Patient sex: M
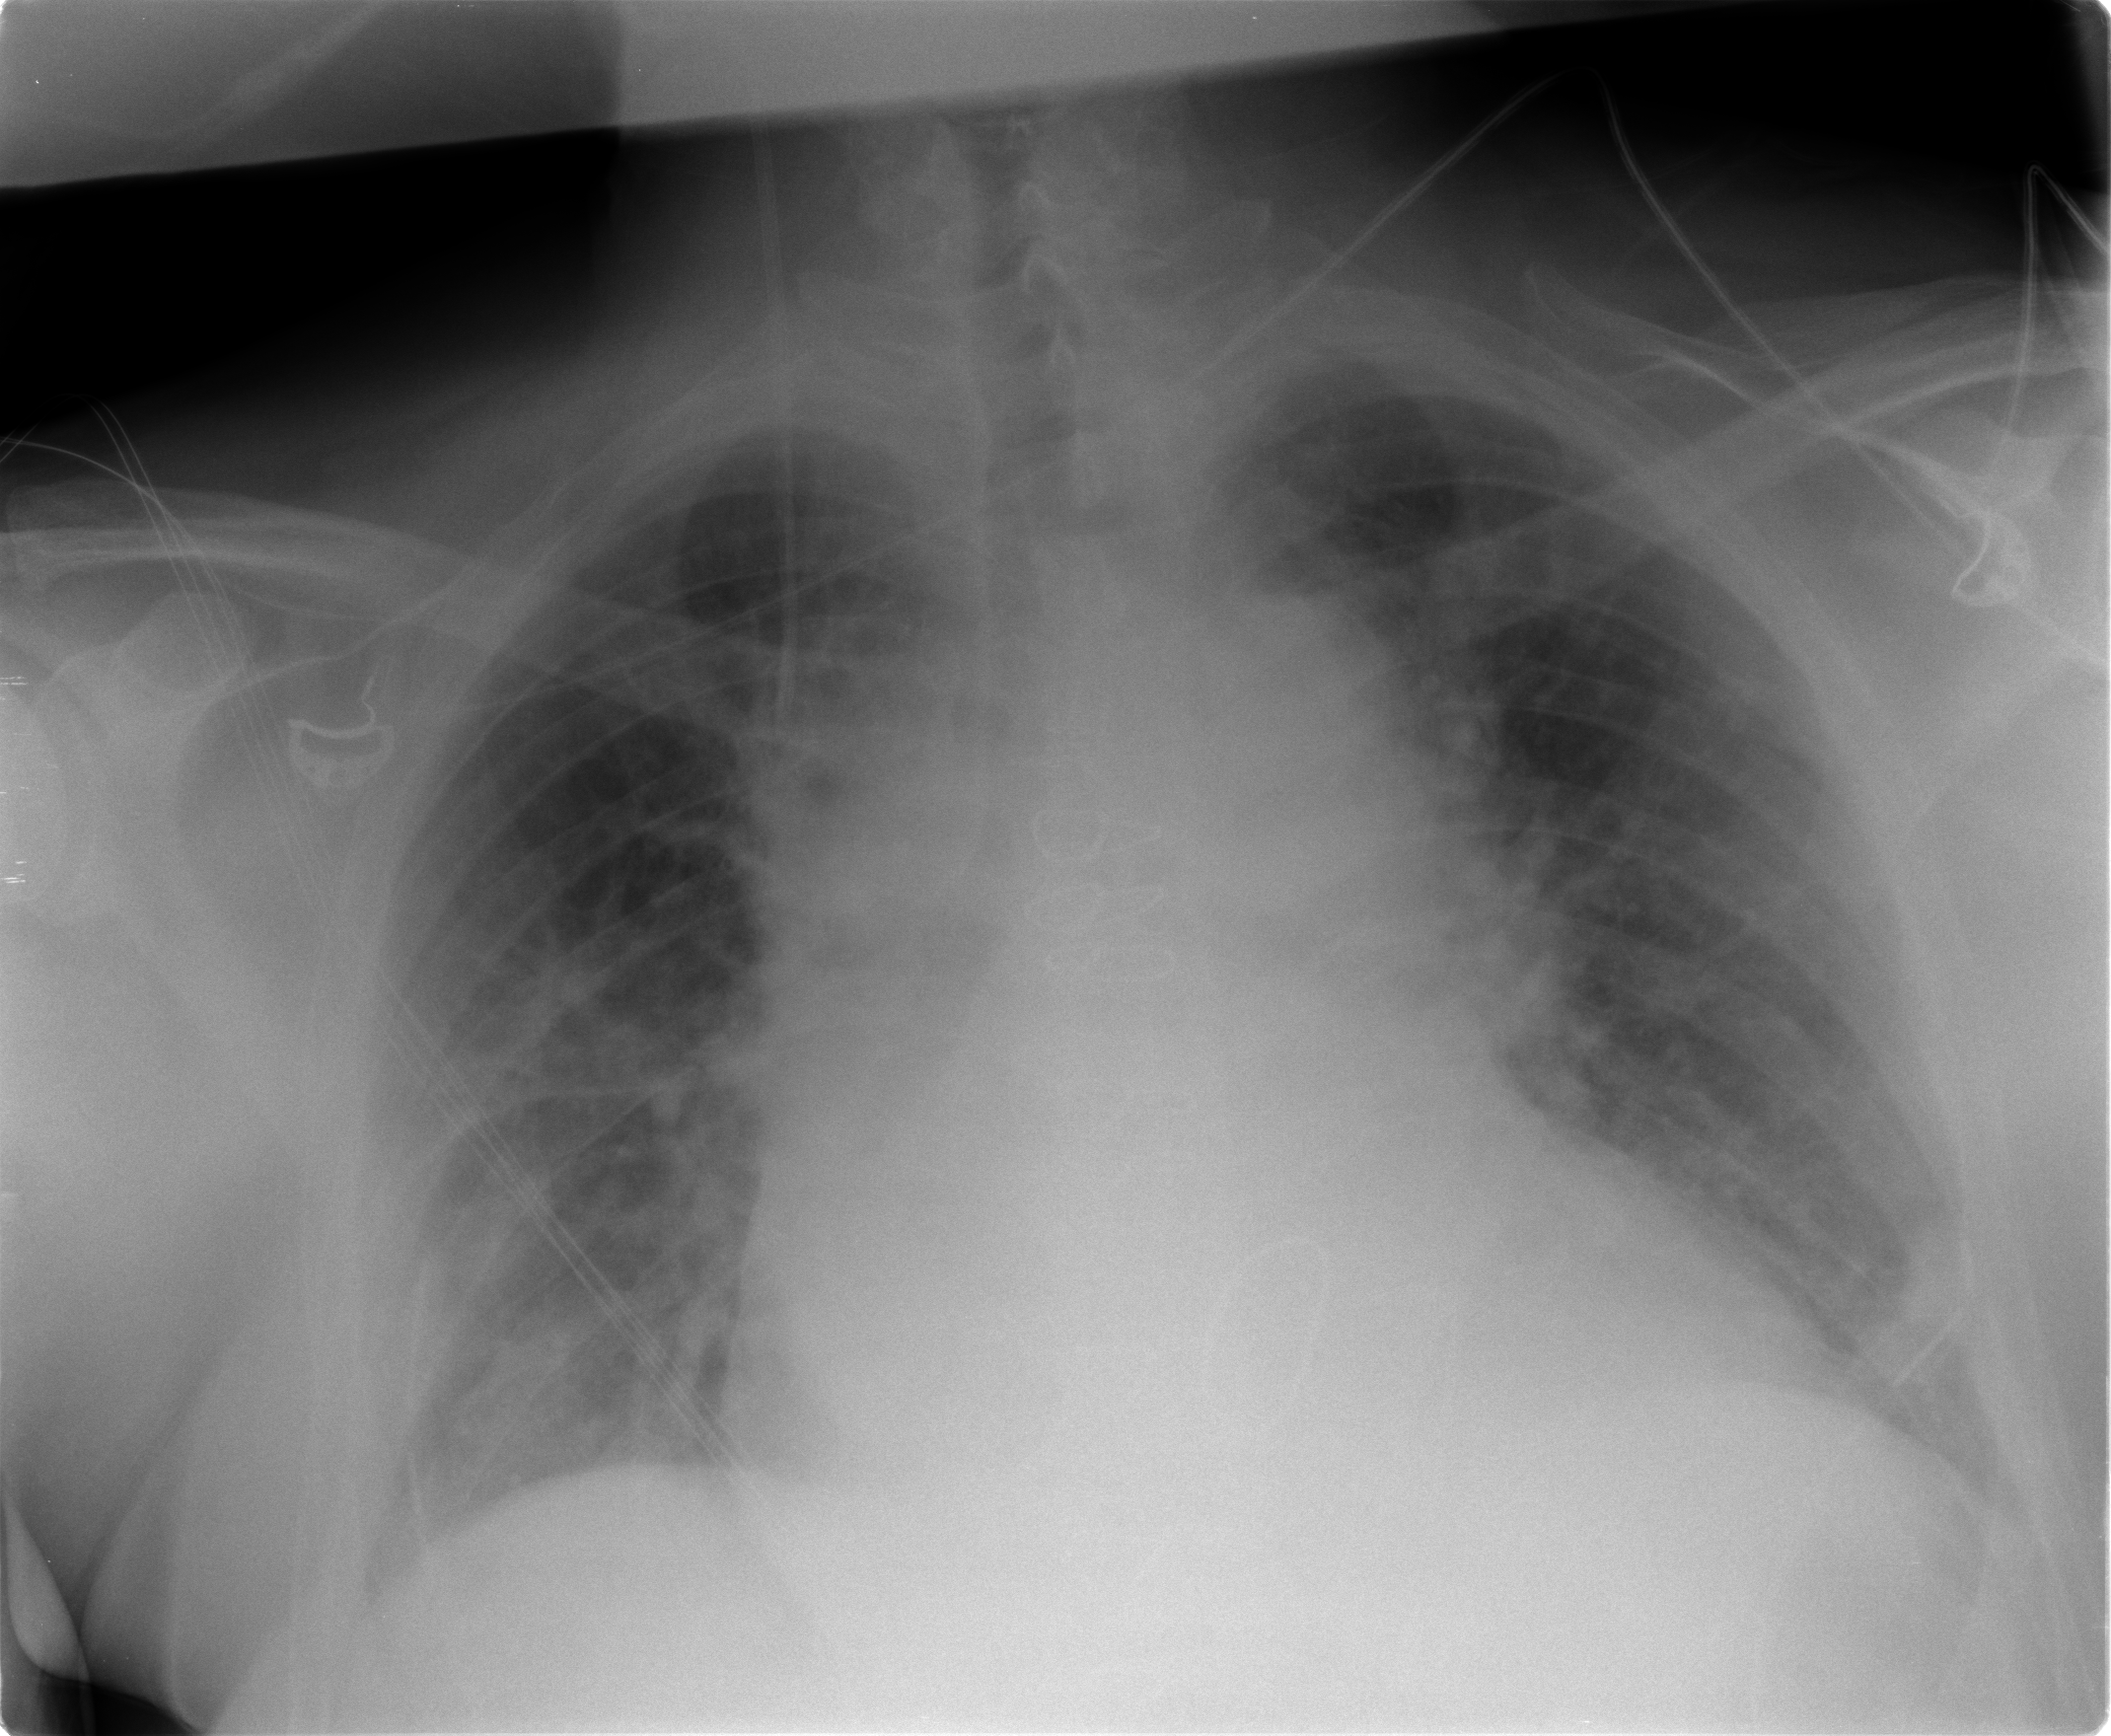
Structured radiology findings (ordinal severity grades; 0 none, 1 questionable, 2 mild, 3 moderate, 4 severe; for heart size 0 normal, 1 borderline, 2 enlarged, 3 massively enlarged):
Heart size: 2
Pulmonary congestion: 2
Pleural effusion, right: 0
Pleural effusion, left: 0
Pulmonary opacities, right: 2
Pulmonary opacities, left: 0
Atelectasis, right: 2
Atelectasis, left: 2